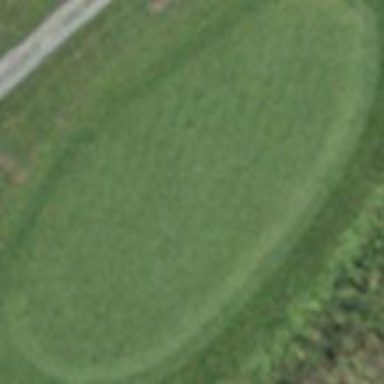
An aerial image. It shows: Golf green.